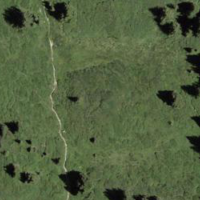
EUNIS habitat code: 32
Species observed at this site:
Eristalis tenax
Eupeodes corollae
Crepis aurea